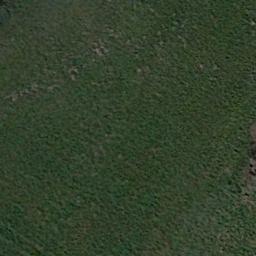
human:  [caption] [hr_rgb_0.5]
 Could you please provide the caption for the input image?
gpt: The meadow is dense but uneven .

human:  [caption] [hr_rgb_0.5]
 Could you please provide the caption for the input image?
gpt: The entire image is dominated by grass .

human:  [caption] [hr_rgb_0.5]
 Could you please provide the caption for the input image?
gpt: This meadow has evenly distributed dense grasses .

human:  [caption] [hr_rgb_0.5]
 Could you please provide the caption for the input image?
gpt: The meadow is full of green grass .

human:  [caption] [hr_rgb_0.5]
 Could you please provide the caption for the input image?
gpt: A dense meadow with many green grass .